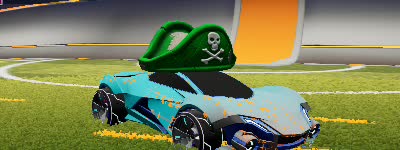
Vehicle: werewolf